Question: This markup
'''
<div style="background-color: red;">
abcdabcdabcdabcdabcdabcdabcdabcdabcdabcdabcdabcdabcdabcdabcdabcd
</div>
'''
works properly when the browser window is wide enough, but when I make it smaller to see the horizontal scrollbar, the background color is applied only to the visible part:

Can this be fixed?
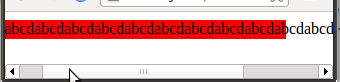
Answer: try it with 'position:absolute;'
'''
<div style="background-color: red; position:absolute;">
abcdabcdabcdabcdabcdabcdabcdabcdabcdabcdabcdabcdabcdabcdabcdabcd
</div>
'''
or with 'display:inline;'
'''
<div style="background-color: red; display:inline;">
abcdabcdabcdabcdabcdabcdabcdabcdabcdabcdabcdabcdabcdabcdabcdabcd
</div>
'''